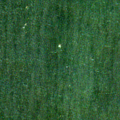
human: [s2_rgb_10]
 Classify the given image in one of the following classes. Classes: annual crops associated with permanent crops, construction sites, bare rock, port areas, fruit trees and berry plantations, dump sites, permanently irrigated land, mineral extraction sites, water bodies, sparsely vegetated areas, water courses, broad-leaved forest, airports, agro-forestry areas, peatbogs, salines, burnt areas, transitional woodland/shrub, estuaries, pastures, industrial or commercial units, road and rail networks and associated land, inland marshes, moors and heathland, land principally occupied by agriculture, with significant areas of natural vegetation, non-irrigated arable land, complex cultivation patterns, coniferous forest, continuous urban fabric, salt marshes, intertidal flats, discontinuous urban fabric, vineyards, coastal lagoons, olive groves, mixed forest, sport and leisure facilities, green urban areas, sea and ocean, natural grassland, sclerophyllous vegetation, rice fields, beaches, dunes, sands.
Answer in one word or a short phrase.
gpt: sea and ocean